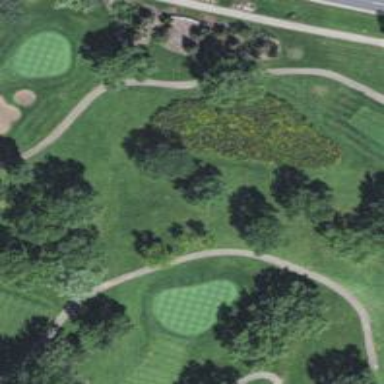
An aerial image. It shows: Service road designated as golf cart path.